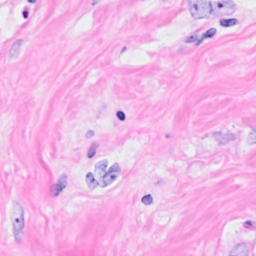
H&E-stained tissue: Breast